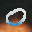
Label: 0